Aerial crown-view tile of a tropical tree (Barro Colorado Island, Panama), acquired 20250414:
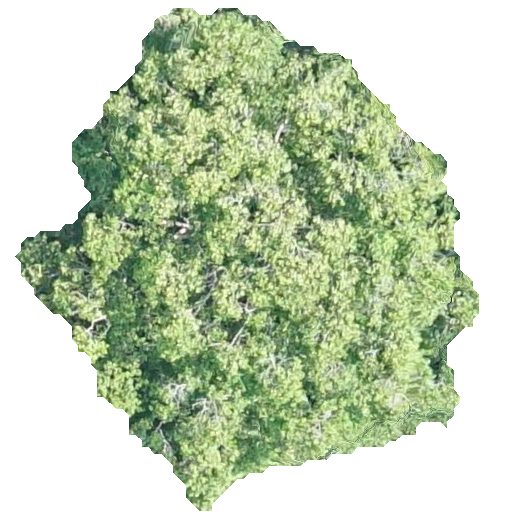
Species: Ocotea leptobotra
GBIF accepted scientific name: Ocotea leptobotra
Crown area: 218.301 m²